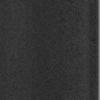
Label: dusty